Field crop: maize
Growth stage: 2
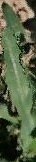
Species: maize